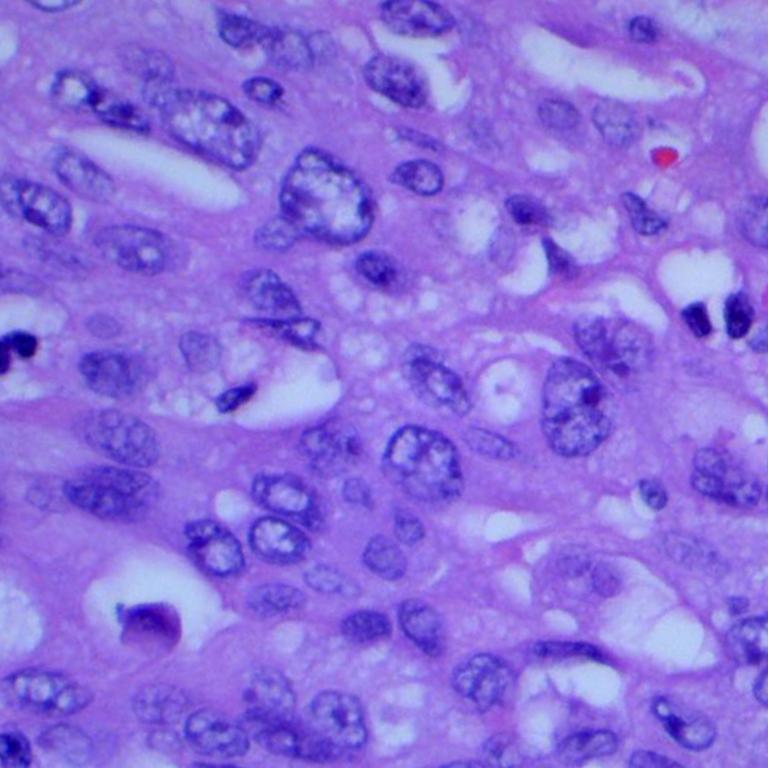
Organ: lung
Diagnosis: adenocarcinomas